Question: I'm making a simple application to take screenshot in intervals.so i used swing timer for this .but i have a problem when i set interval to 100 millisecond it works perfectly .
'''
Timer t=new Timer(100, new ActionListener()//this is working
'''
but when i set interval to 1000 it's not working.
'''
Timer t=new Timer(1000, new ActionListener()//this is not working
'''
no errors but program automatically terminate.timer not fire.i use netbeans.i can see program has stop .this is what i see in the console.

i can't figure out what have i done wrong .or have i miss something ??
this is my code
'''
public class Screenshot {
Rectangle screenRect = new Rectangle(Toolkit.getDefaultToolkit().getScreenSize());
private final String s;
int i=0;
public Screenshot() {
SimpleDateFormat sdf=new SimpleDateFormat("M,dd,hh,mm,ss");
s = sdf.format(new Date());
System.out.println(s);
shoot();
System.out.println("CALLED");
}
public final void shoot() {
Timer t=new Timer(1000, new ActionListener() {//not working with 1000 but work with 100
@Override
public void actionPerformed(ActionEvent e) {
try {
i++;
System.out.println(i);
BufferedImage capture = new Robot().createScreenCapture(screenRect);
ImageIO.write(capture, "jpg", new File("C:\Users\Madhawa.se\Desktop\screenshot\"+s+"sh"+i+".jpg"));
} catch (Exception ex) {
ex.printStackTrace();
}
}
});
t.start();
}
public static void main(String[] args) {
Screenshot shot=new Screenshot();
}
}
'''
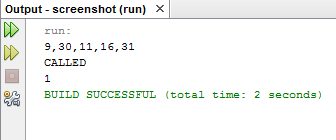
Answer: This is because your main Thread is exiting before your Timer thread even starts. Try adding a wait() to the main() method after you create the instance of the Screenshot class.
This will prevent your main() method from exiting. In a real application you might want some logic that allows the user to exit the program, but this will fix your immediate problem.
Here's an example of what I mean:
'''
import javax.swing.Timer;
import java.awt.event.ActionEvent;
import java.awt.event.ActionListener;
public class Test {
public Test() {
start();
}
public final void start() {
Timer t=new Timer(1000, new ActionListener() {
@Override
public void actionPerformed(ActionEvent e) {
System.out.println("Firing!");
}
});
t.start();
}
public static void main(String... args) {
Test shot=new Test();
synchronized(shot){
try {
//this causes the Main thread to block, keeping the program running
shot.wait();
}
catch (InterruptedException e) {
e.printStackTrace();
}
}
}
}
'''